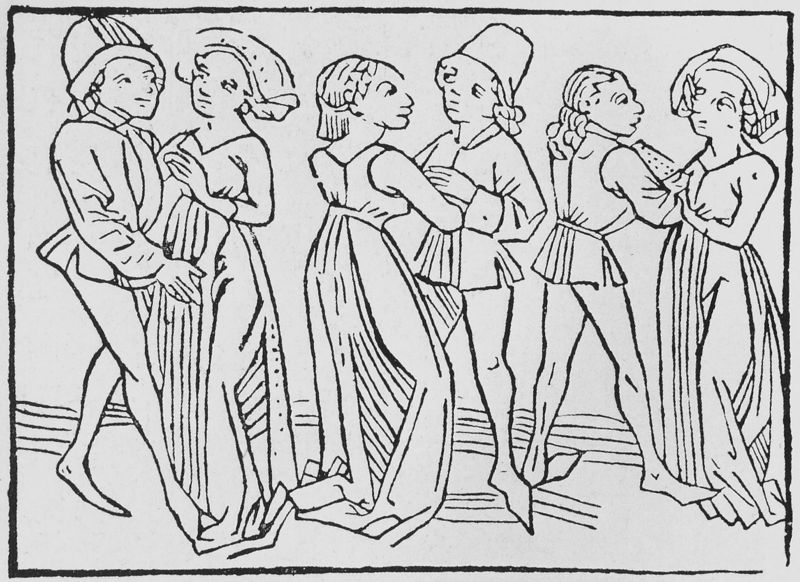
Titel: De amore et amoris remedio
Künstler: Andreas Capellanus
Institution: München, Bayerische Staatsbibliothek
Schlagwörter: gruppe, mann, frauen, menschen, frau, hut, hüte, kleid, kleider, männer, skizze, zeichnung, haube, tanz, falten, gewand, haare, paar, musik, tanzen, kopfbedeckung, zopf, streifen, stümpfe, tusche, druck, hauben, mittelalter, tänzer, ken, paare, fes, minne